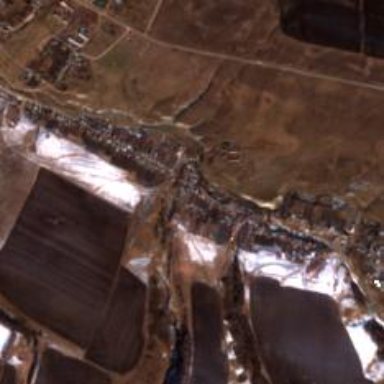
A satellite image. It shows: Village.